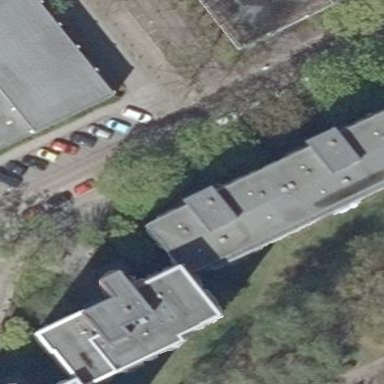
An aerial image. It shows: Apartment building with flat roof.